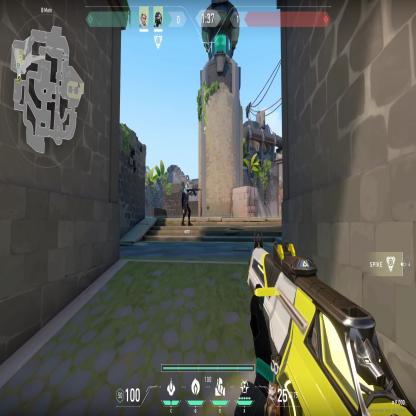
Label: teammate